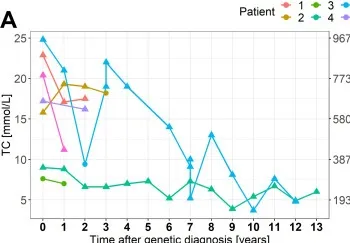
(A,B) TC and LDL-C levels in response to therapy. N, no; Y, yes.
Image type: pathology (immunostaining)